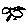
Label: bird